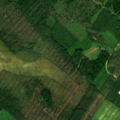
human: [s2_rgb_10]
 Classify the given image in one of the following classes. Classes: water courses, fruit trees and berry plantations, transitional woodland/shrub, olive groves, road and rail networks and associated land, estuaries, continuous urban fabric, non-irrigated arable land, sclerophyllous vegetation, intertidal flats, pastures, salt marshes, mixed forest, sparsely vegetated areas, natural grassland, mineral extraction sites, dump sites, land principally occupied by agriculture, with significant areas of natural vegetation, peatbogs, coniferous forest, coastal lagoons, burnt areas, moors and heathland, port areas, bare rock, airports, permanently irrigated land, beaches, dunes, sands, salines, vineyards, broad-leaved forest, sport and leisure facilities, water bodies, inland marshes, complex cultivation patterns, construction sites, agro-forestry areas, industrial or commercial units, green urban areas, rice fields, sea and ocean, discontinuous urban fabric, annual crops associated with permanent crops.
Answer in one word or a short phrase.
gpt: non-irrigated arable land, coniferous forest